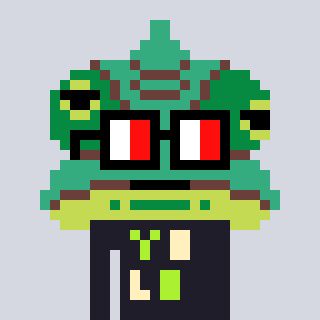
a pixel art character with square glasses with black frames and red eyes, a chameleon-shaped head and a grayscale-colored body on a cool background